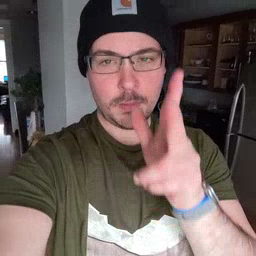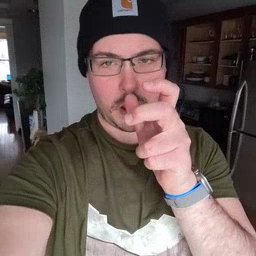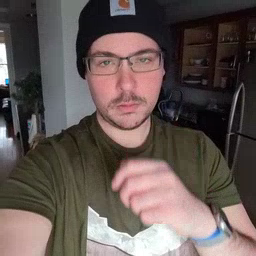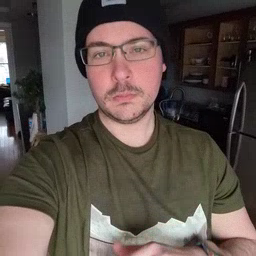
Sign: bug